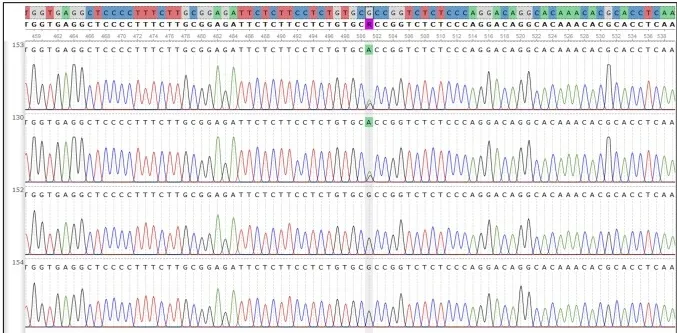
TP53 gene, pinpointing the presence or absence of the c.847C > T mutation detected by in the patient and family members.
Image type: electrography (ekg)